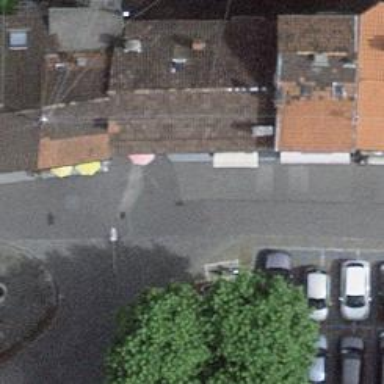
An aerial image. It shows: Fast food establishment.